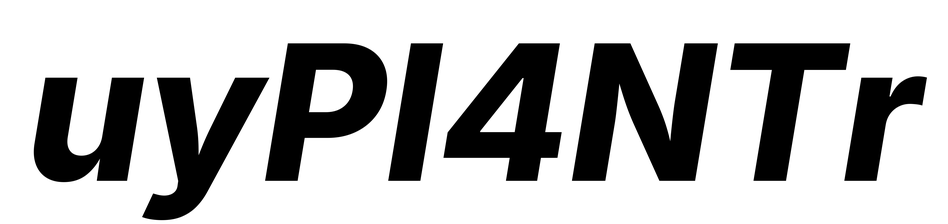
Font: Inter-Italic_ExtraBold_Italic